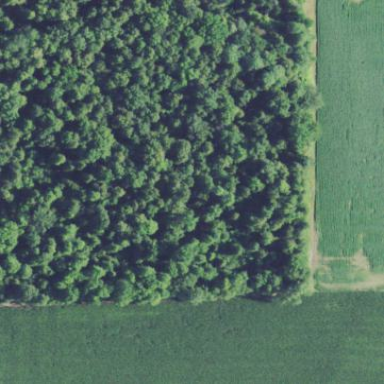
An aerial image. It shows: Serene woodland landscape.